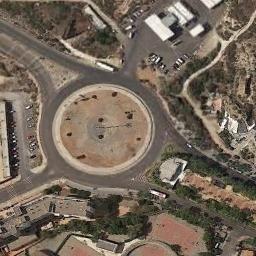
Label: roundabout